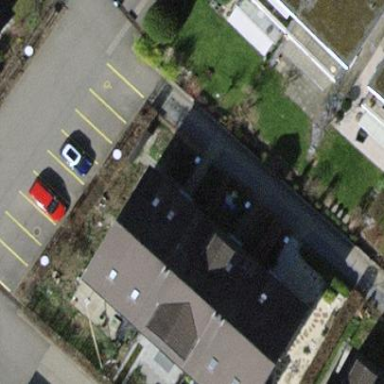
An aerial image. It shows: Terrace building.